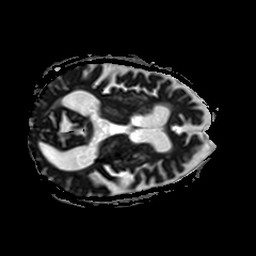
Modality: ADC
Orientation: axial
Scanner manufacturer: philips
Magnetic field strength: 3 T
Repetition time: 3.08 s
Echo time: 0.076 s